Interaction volume radius: 5 \u00c5
Interaction volume height: 20 \u00c5
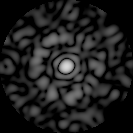
Disorder parameter: 0.8053